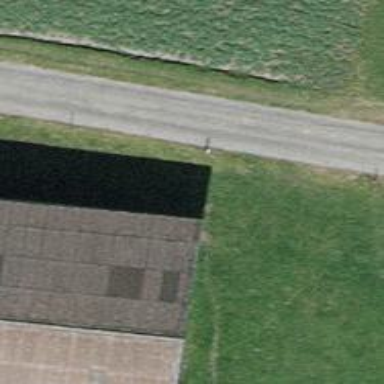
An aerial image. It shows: Fence.